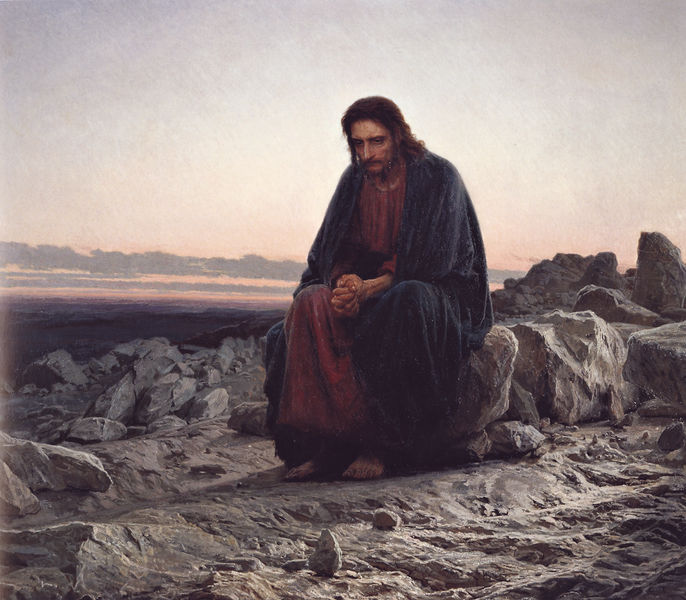
Titel: Christus in der Wüste
Künstler: Iwan Kramskoi
Institution: Moskau, Staatliche Tretjakow Galerie
Schlagwörter: blau, felsen, gemälde, himmel, mann, meer, umhang, wolken, landschaft, blick, rot, stein, steine, trauer, bild, horizont, sonnenaufgang, einsam, figur, gewand, mantel, sitzend, traurig, füße, küste, fels, wüste, sonnenuntergang, melancholie, gedanken, abendrot, traurigkeit, gebet, jesus, betend, eremit, meditation